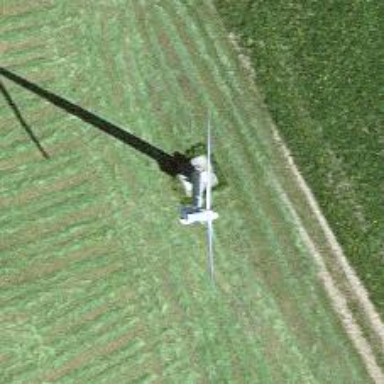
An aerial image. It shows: Wind generator in the form of horizontal-axis wind turbine. The man-made windmill is powered by wind.